Question: >
<URL>
I have a '<s:List>' in my Flex 4 application which looks like this:

... and the code that renders it looks like this:
'''
<s:VGroup gap="15" width="90%" left="{width * 0.1}">
<!-- Display the list of reviews -->
<s:List contentBackgroundAlpha="0" borderVisible="true"
itemRenderer="renderers.ReviewRenderer" dataProvider="{data}"
top="10" minHeight="1"/>
<!-- Display the review entry form -->
<pages:ReviewForm width="90%" />
</s:VGroup>
'''
Is there a way that I can get the list to exactly fit the height of its contents, instead of having so much extra room at the bottom? I am positive that I do not have anything with the list item that is taking up all of the extra room, as only the area that is shown is given a blue background in the list when I hover my mouse over the list item.
Thank you for your time.
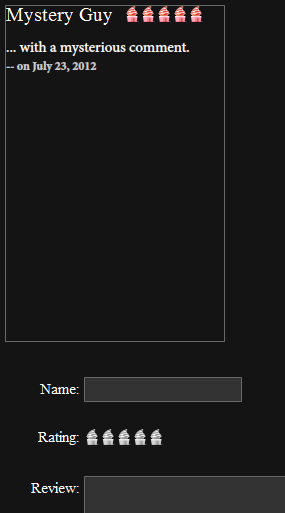
Answer: I found it. Apparently this question was already asked on SO: <URL>
Hope that helps someone.